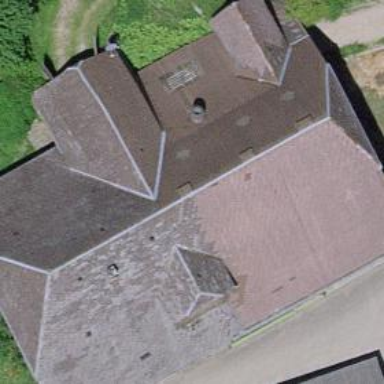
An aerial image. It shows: Farm building.